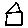
Label: house